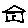
Label: house